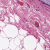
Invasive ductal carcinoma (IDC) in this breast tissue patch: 0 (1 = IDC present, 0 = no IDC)